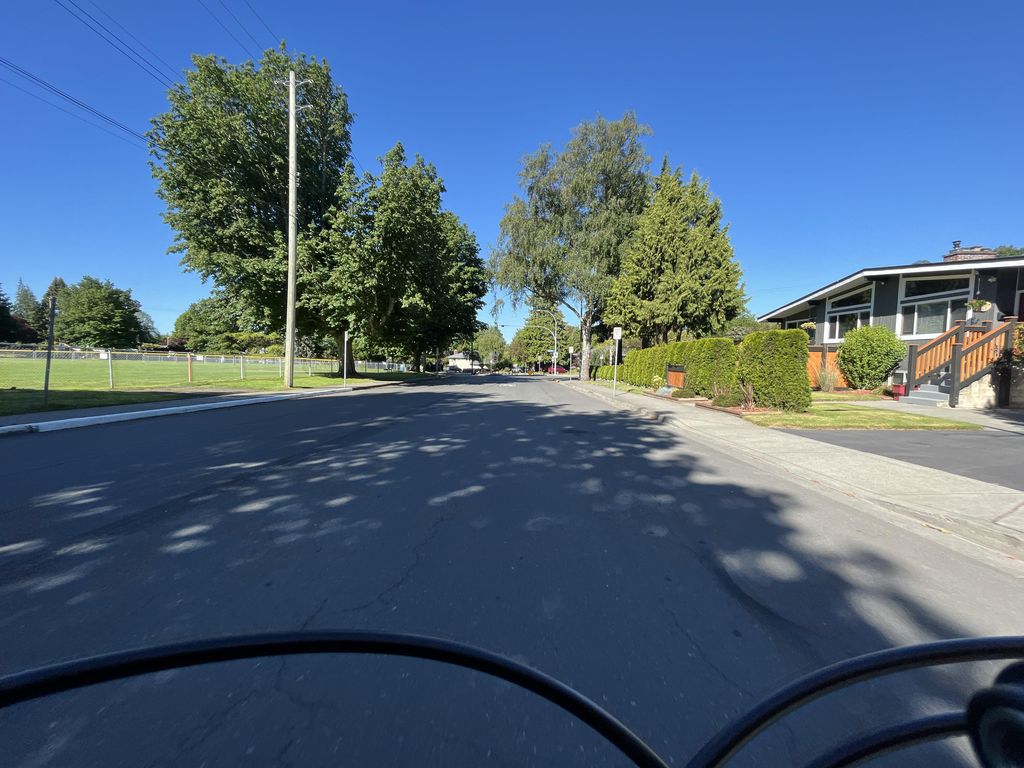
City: victoria